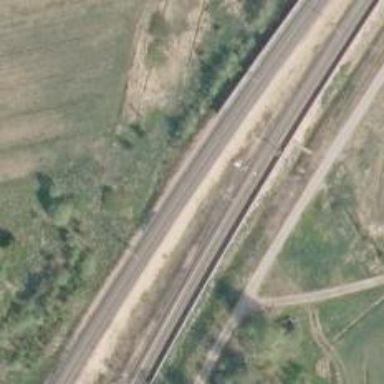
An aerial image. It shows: Railway with electrified contact lines running on continuous rail atop embankment.